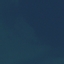
Land use / land cover: SeaLake